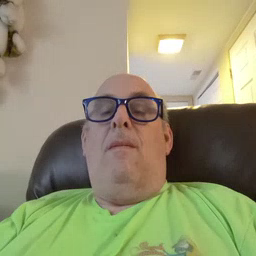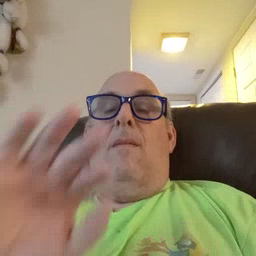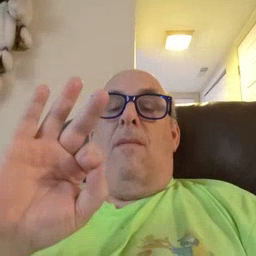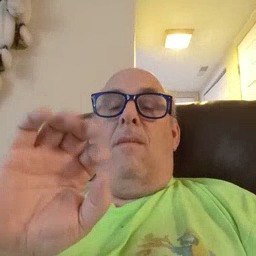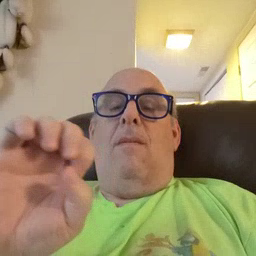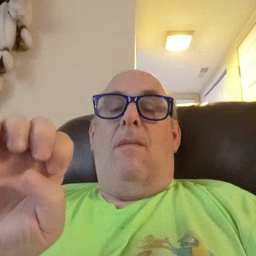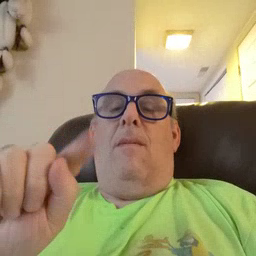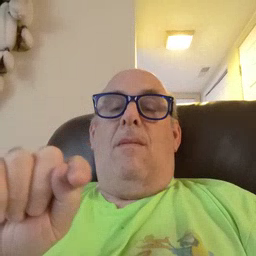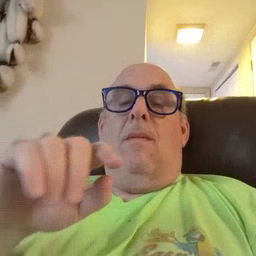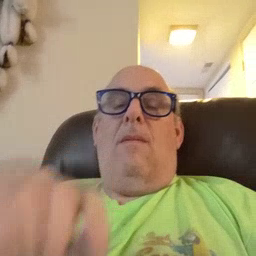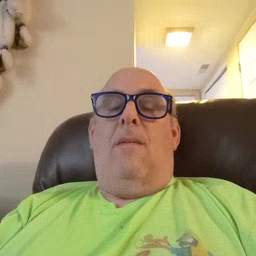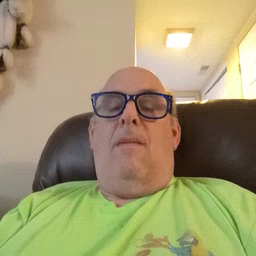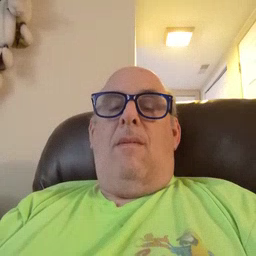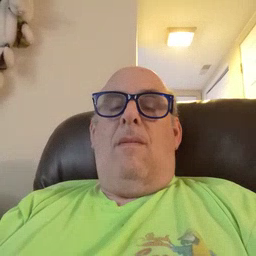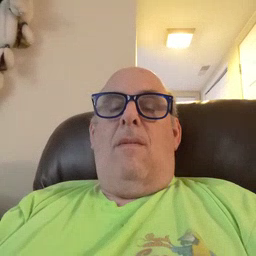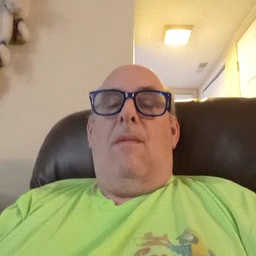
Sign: feet